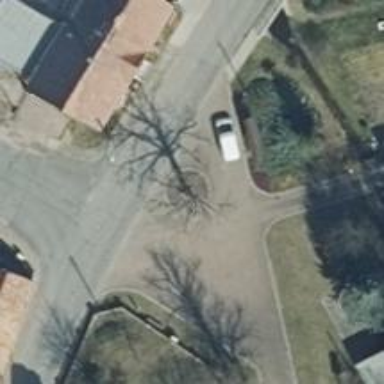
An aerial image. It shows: Paved driveway serving as service road.